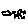
Label: moon